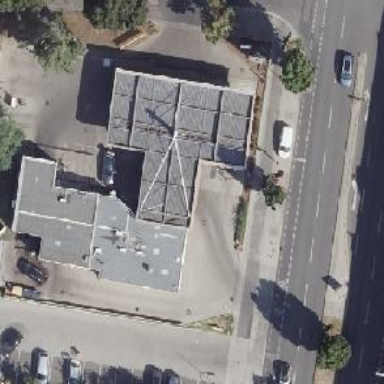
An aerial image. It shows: View of roof of building.